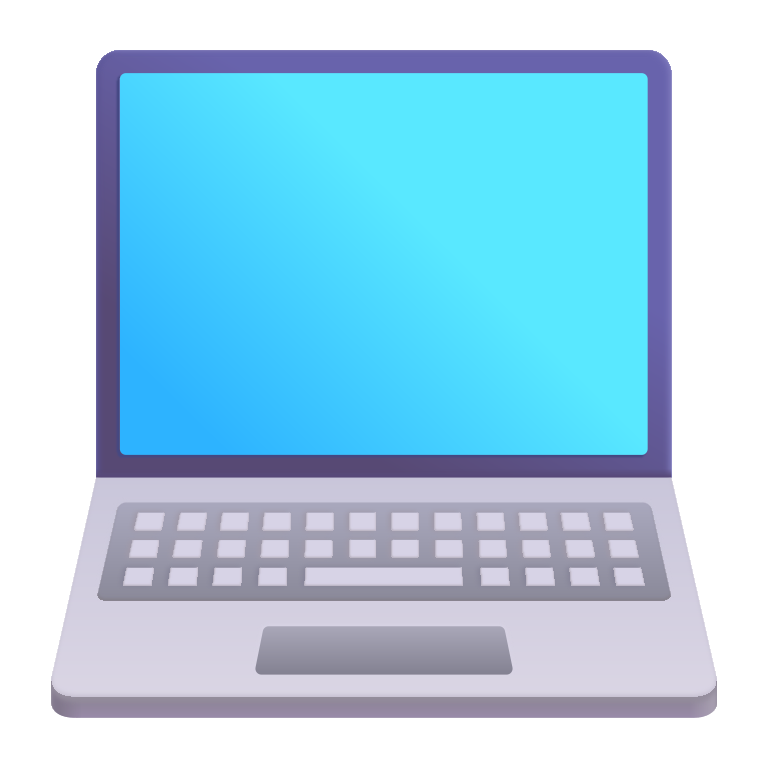
laptop color